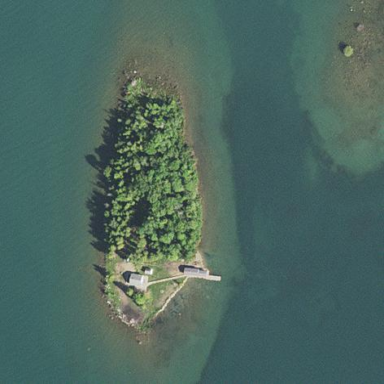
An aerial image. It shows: Islet.